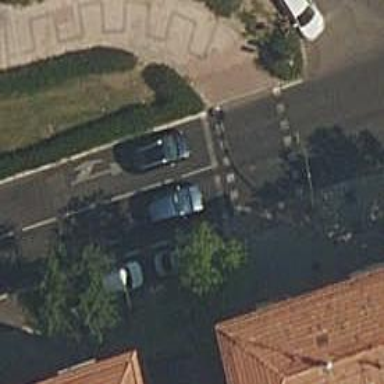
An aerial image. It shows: Traffic signals at road crossing.